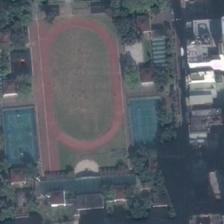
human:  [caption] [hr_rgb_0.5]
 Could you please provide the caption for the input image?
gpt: a playground is surrounded by many green plants and buildings .

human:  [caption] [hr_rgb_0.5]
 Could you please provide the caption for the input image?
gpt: some buildings and green trees are around a playground .

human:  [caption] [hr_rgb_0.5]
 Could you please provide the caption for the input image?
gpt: on each side of the football field, a overshadowed swimming pool can be seen easily .

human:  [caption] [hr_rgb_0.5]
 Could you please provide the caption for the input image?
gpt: a red court and two blue basketball fields beside .

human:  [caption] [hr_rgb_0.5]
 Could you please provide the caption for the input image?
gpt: a playground with a basketball field and tennis field is surrounded by many trees and houses .